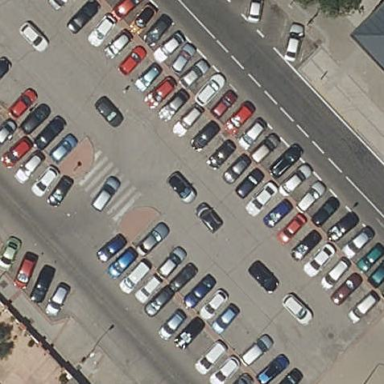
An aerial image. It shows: Parking area with park and ride facility.